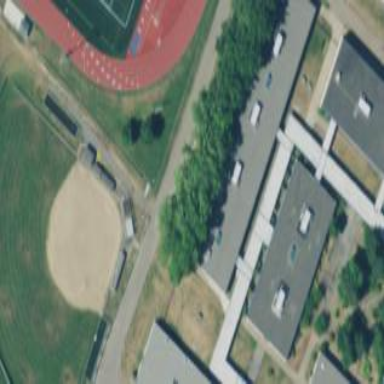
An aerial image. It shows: School building.